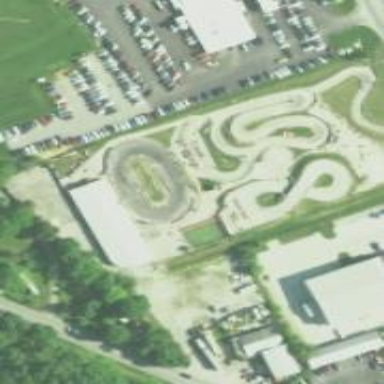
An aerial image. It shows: Karting raceway road for racing enthusiasts.